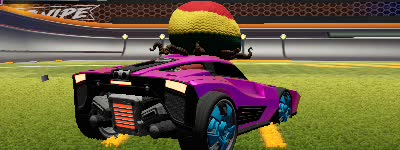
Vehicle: breakout